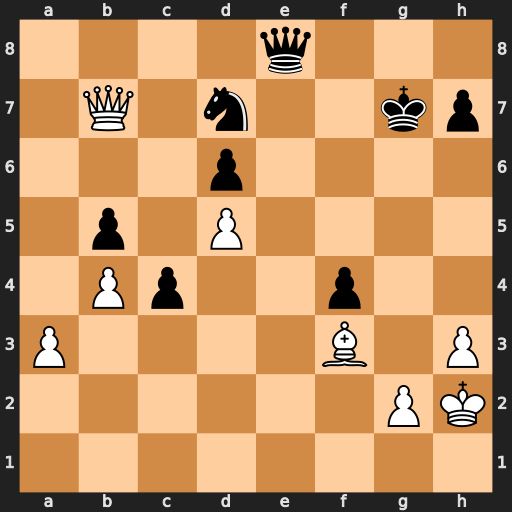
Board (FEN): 4q3/1Q1n2kp/3p4/1p1P4/1Pp2p2/P4B1P/6PK/8
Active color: w
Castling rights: -
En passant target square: -
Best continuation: Qxb5 c3 Qc6